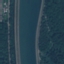
Label: River